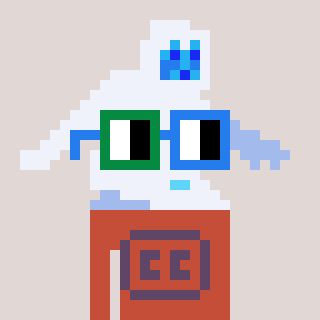
a pixel art character with square green and blue glasses, a yeti-shaped head and a rust-colored body on a warm background